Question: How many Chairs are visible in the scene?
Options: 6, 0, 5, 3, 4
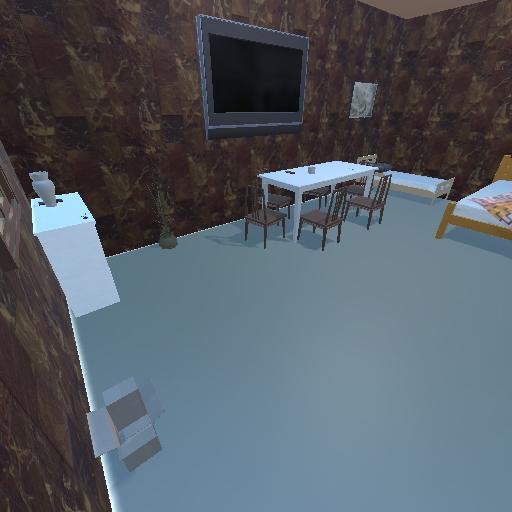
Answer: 6